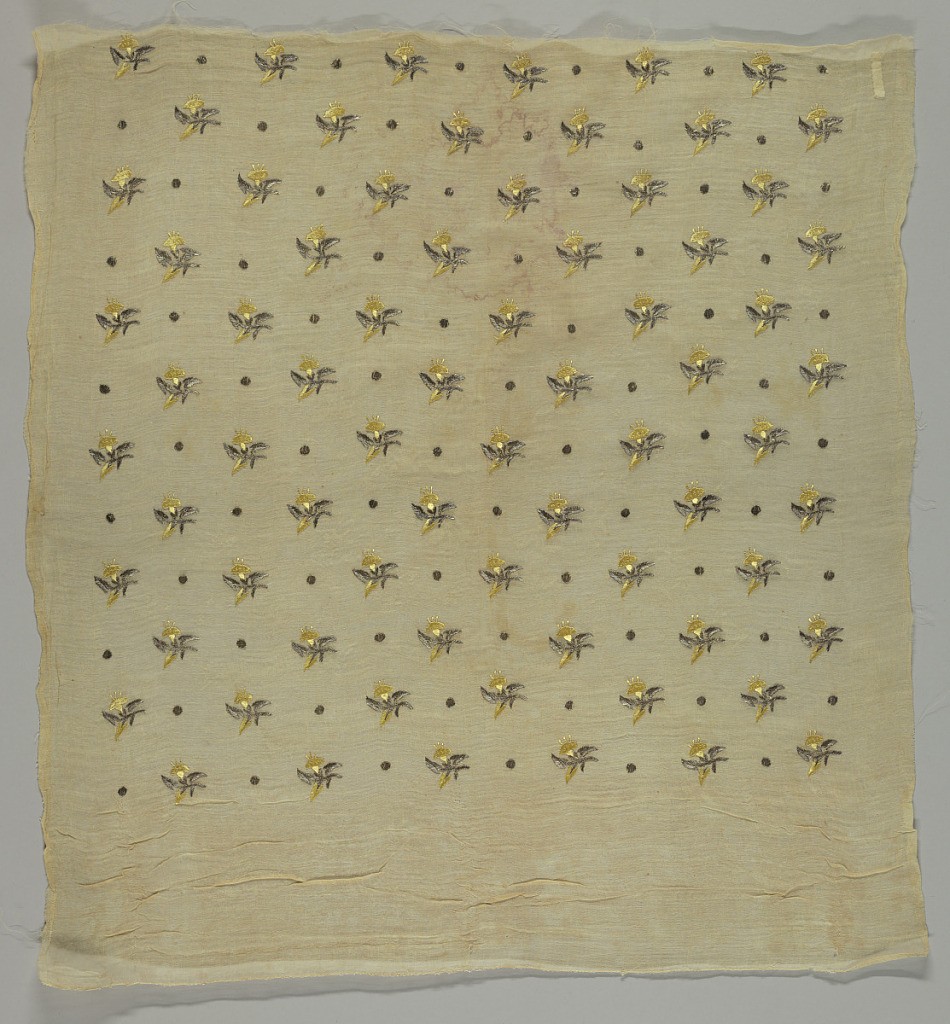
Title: Textile
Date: early 19th century
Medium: cotton, silk, metallic thread Technique: satin stitch embroidery on plain weave
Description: Fragment of sheer cream-colored muslin embroidered in a detached small-scale flower design worked in yellow silk and silver thread. Small dots in silver thread between flowers.